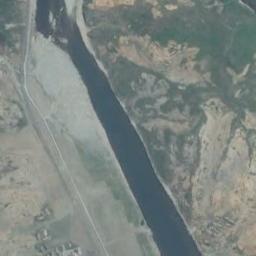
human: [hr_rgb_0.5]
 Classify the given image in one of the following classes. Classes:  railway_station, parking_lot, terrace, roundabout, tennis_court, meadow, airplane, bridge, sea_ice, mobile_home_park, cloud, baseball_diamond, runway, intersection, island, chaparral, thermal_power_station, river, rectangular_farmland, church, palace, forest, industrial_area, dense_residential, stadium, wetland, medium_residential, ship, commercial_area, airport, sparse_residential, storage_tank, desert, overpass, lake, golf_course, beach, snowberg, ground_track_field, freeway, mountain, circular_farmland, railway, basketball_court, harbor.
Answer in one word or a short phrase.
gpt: river